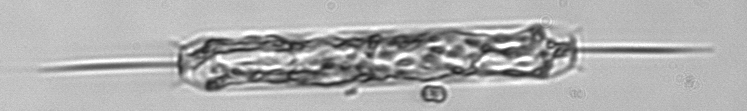
Label: Ditylum_brightwellii